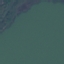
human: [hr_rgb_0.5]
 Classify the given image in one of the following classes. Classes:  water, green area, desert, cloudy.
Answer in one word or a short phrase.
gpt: water